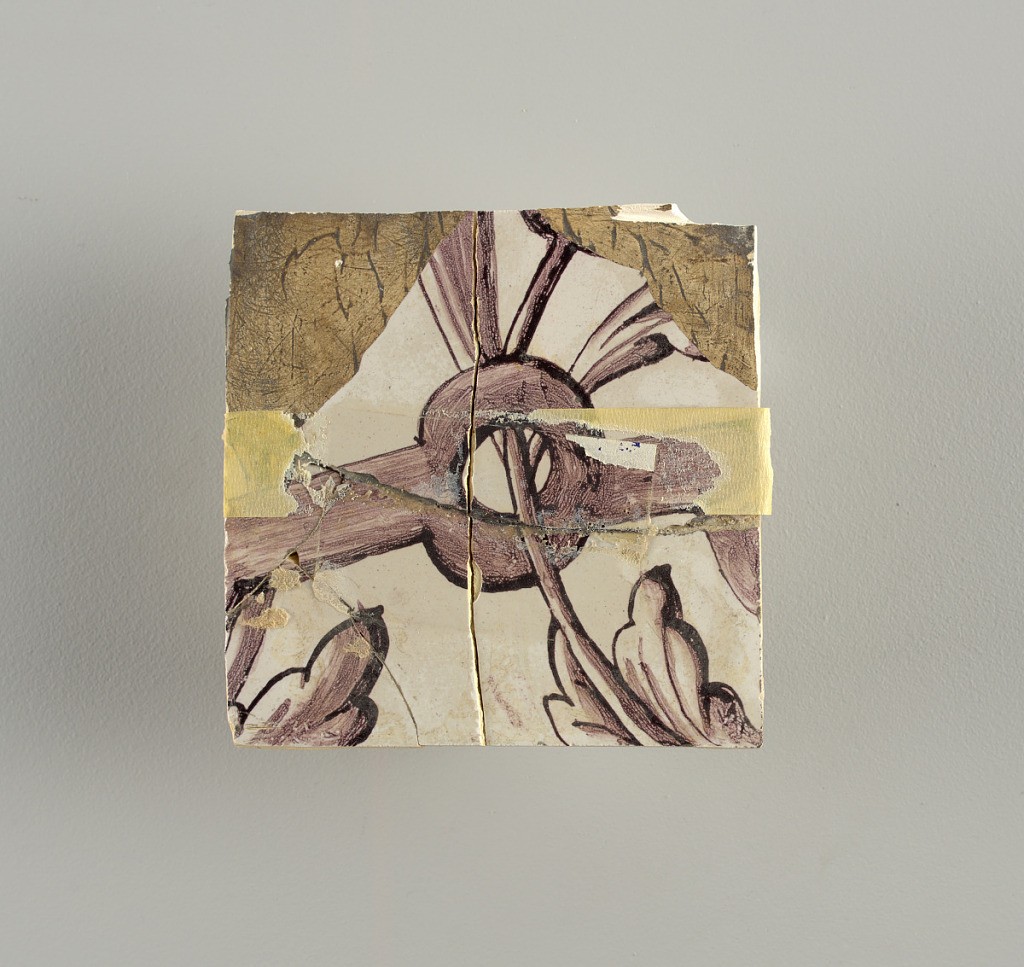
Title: Wall facing
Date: ca. 1725
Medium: tin-glazed earthenware, underglaze
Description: Two vertical rectangles, twenty-three tiles high.  A) Nine tiles wide at top; seven tiles wide at bottom.  B) Ten and one-half tiles wide.

Arabesque design of foliage.  A) with centered figure of Justice under a canopy.  B) with centered urn.